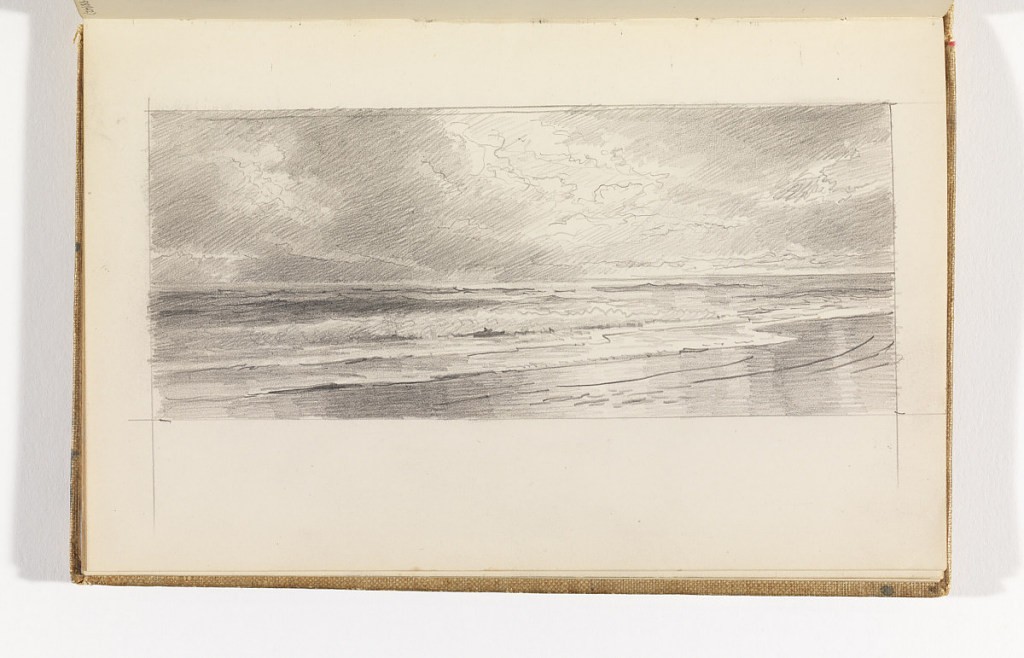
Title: Seascape with Beach
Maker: William Trost Richards, American, 1833–1905
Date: after 1878
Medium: Graphite on cream wove paper
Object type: Sketchbook folio
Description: View from beach of waves coming up on shore at angle from left foreground back towards distant right.